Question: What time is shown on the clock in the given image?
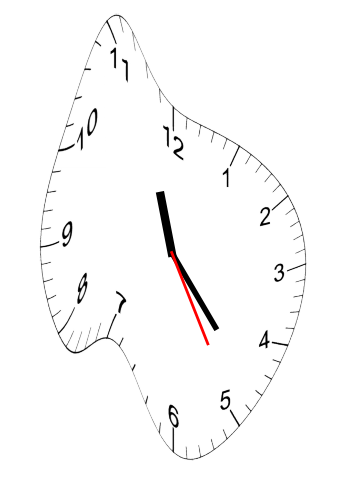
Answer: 11:23:25